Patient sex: M
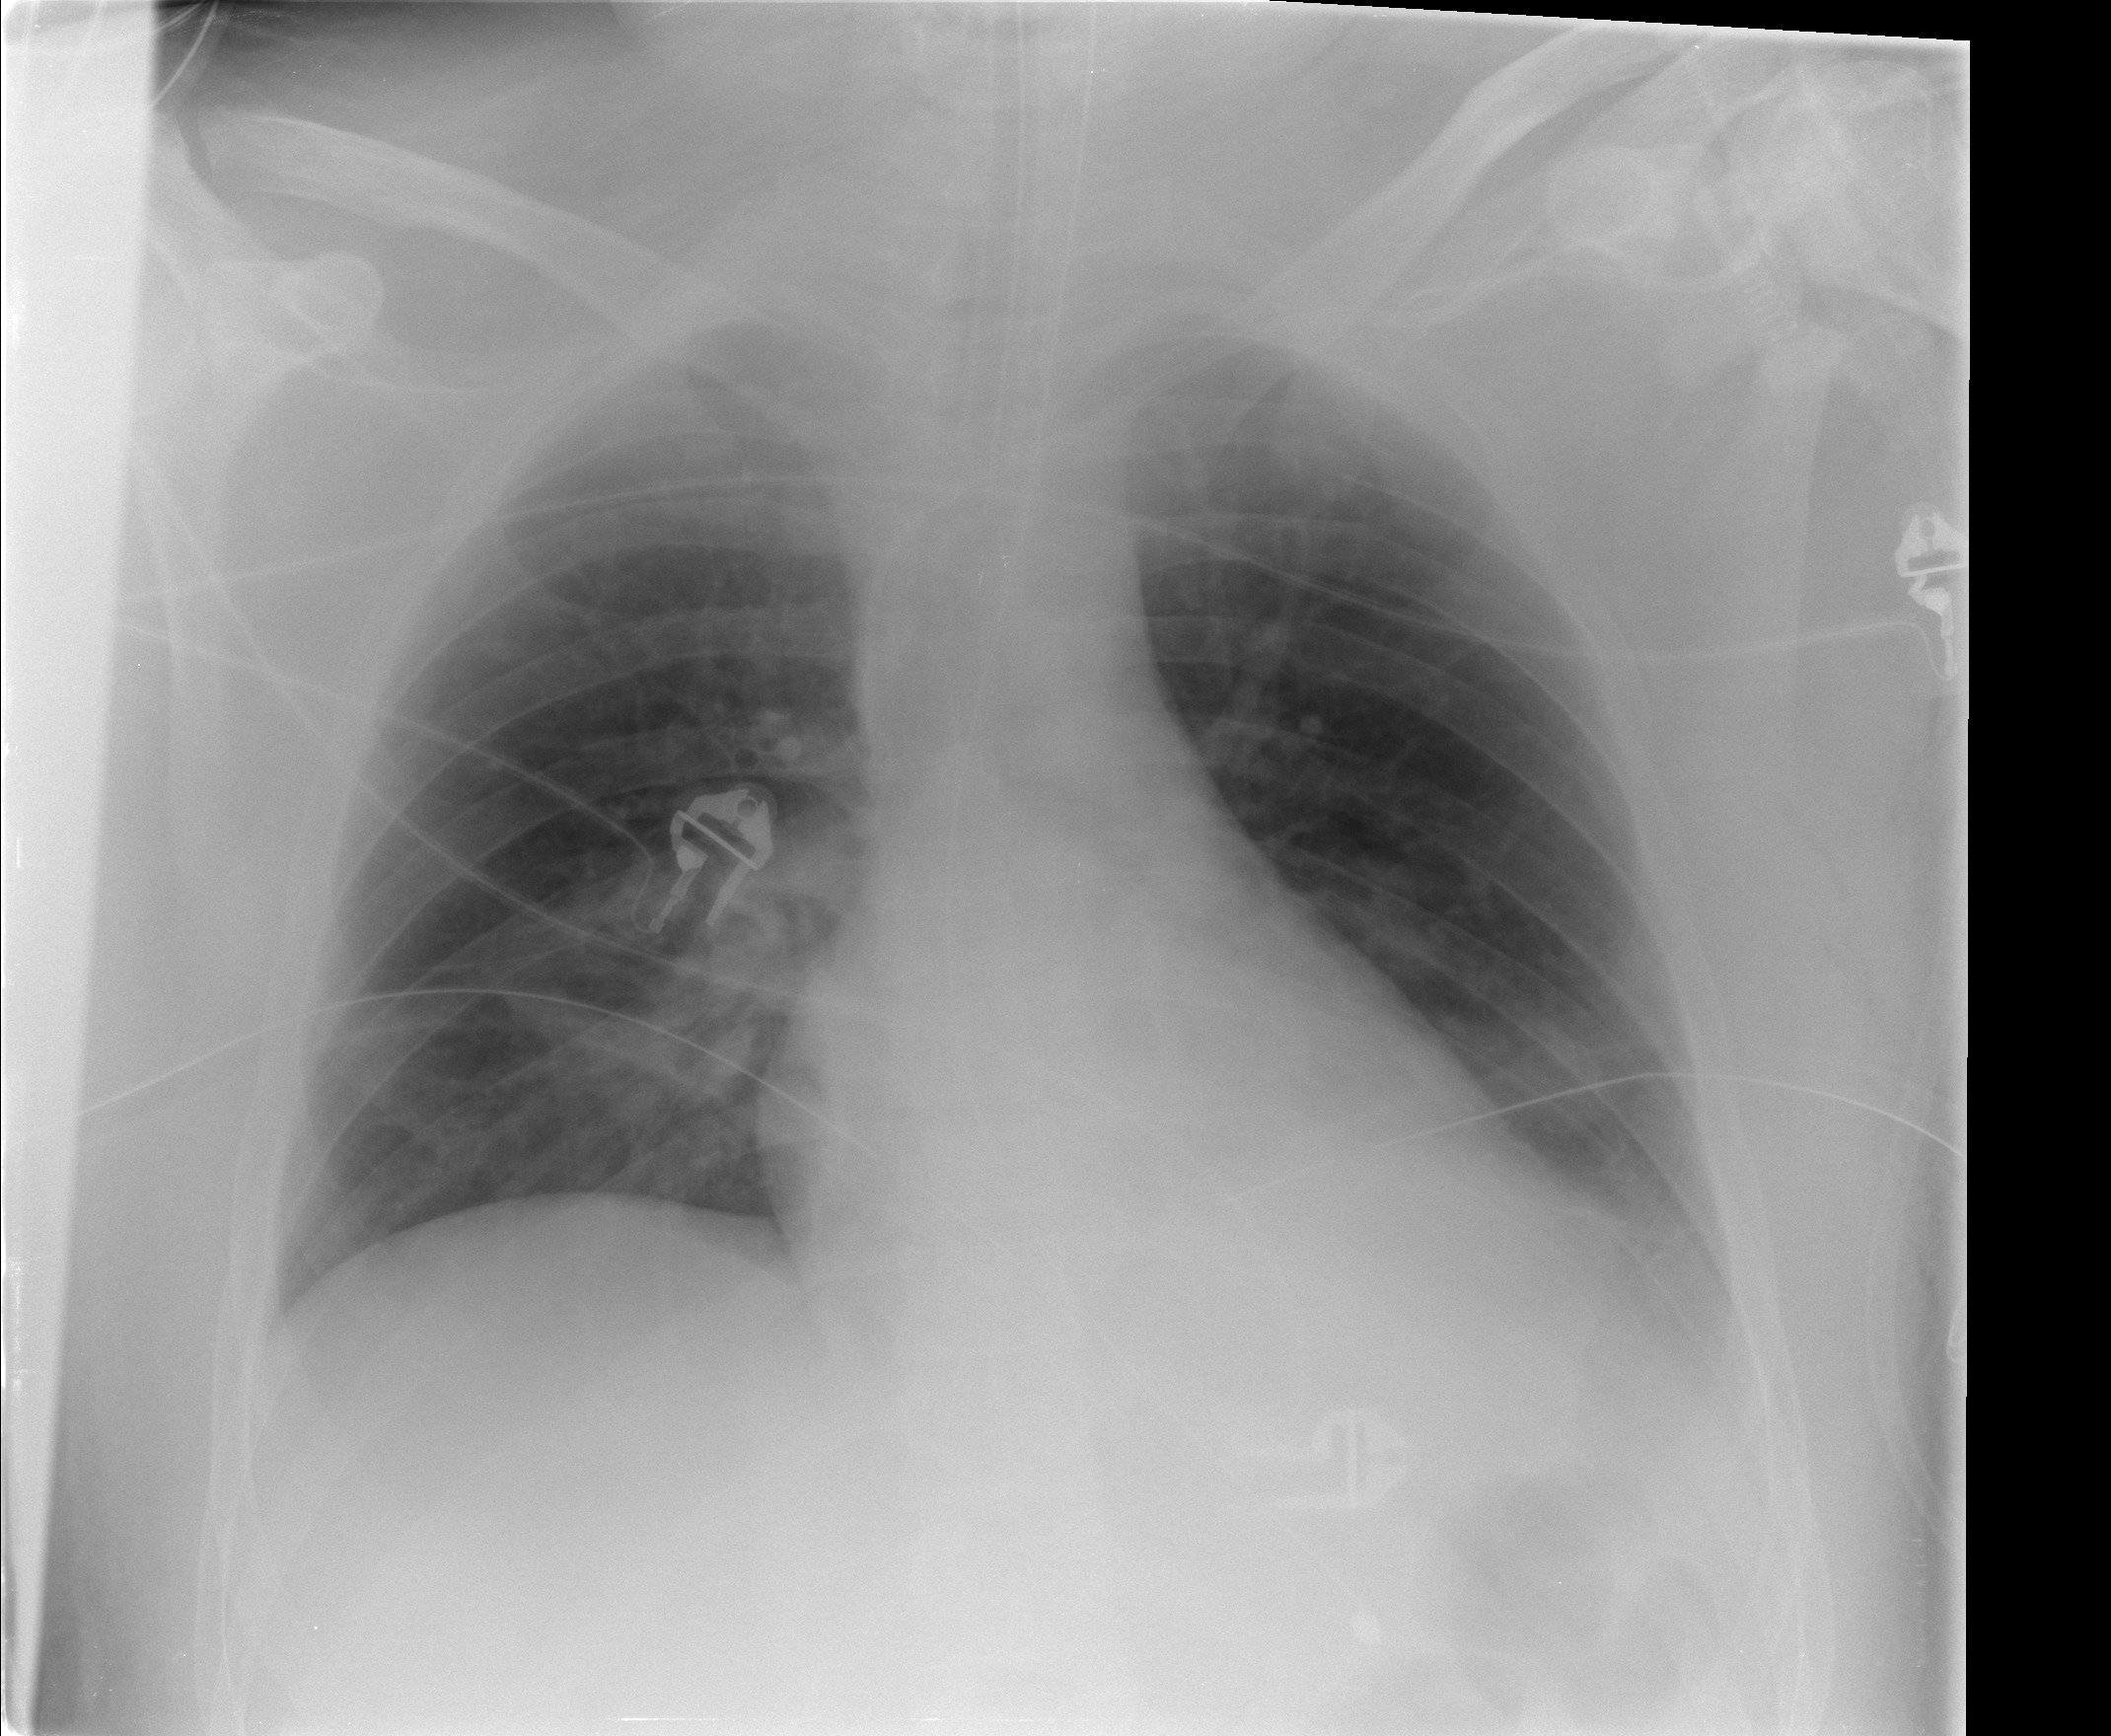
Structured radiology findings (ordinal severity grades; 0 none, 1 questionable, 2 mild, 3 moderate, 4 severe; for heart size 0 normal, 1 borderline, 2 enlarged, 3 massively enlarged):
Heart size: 1
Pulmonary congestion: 1
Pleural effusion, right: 0
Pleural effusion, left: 1
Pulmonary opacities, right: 0
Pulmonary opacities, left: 0
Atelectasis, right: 0
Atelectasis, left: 2